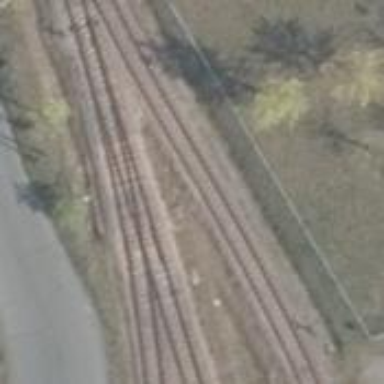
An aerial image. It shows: Railway switch.